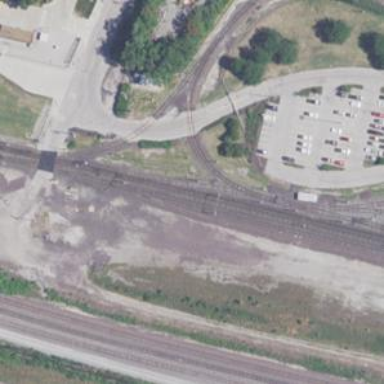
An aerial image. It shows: Light rail service yard with electrified contact lines.